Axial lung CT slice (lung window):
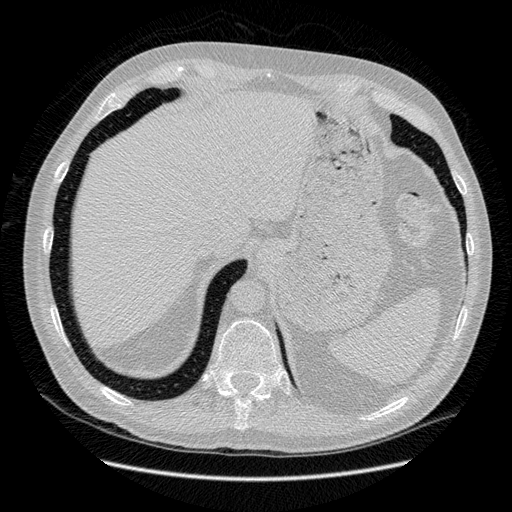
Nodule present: no